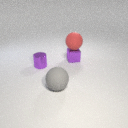
small purple metal cube to the right of small purple metal cylinder